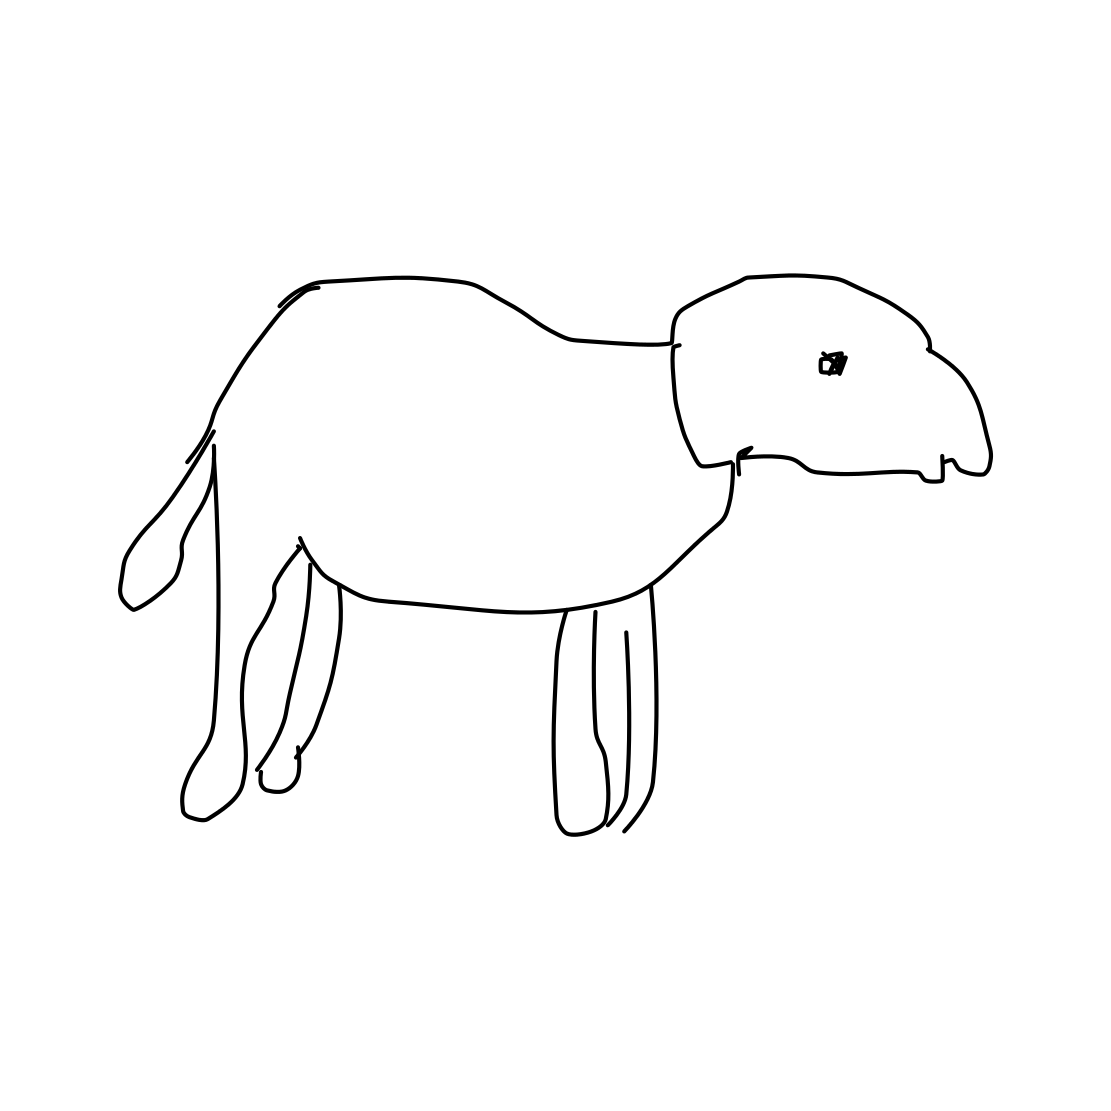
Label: sheep